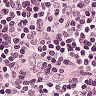
Metastatic tissue present: no